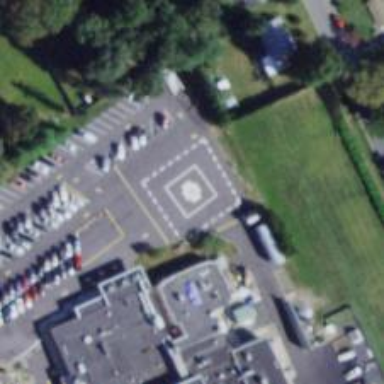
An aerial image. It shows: Image showing helipad at airport.